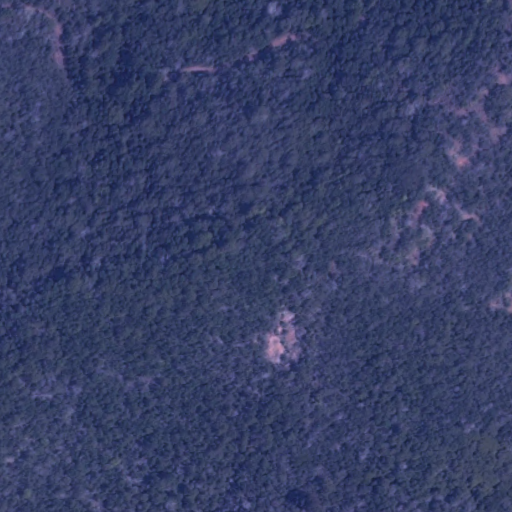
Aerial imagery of mountain in Hawaii named Pu‘u‘ōpae containing only unknown